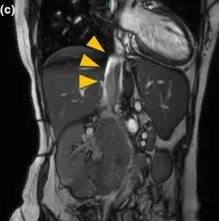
Inferior portion of the IVC. The red circle indicates the apex of the tumor. Blood flow is seen between the IVC and the tumor (yellow arrows). The images confirm mobility of the top margin of the tumor within the right atrium and indicate the absence of adhesions between the tumor and the IVC wall.
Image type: radiology (mri)